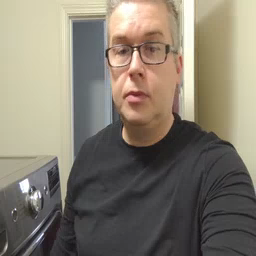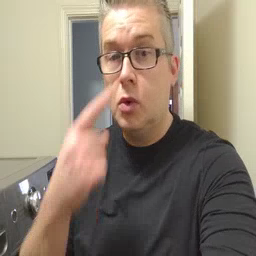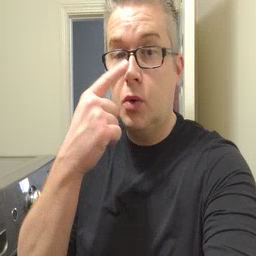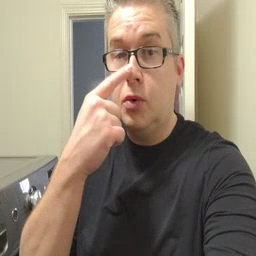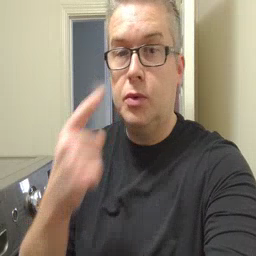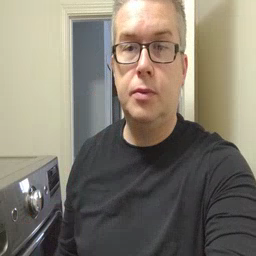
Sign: nose